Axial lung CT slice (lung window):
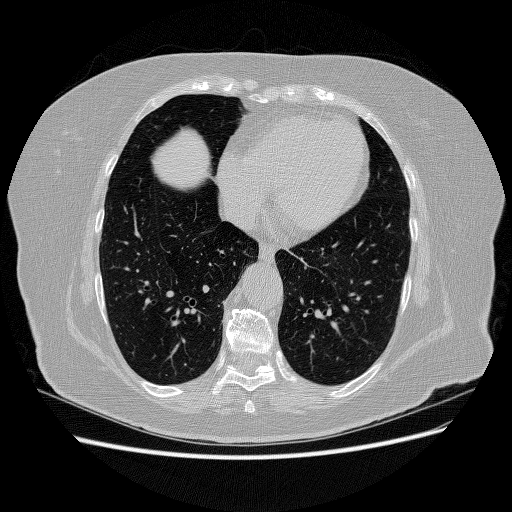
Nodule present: no